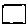
Label: square